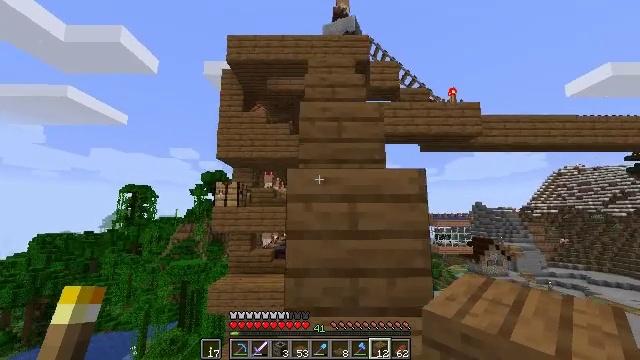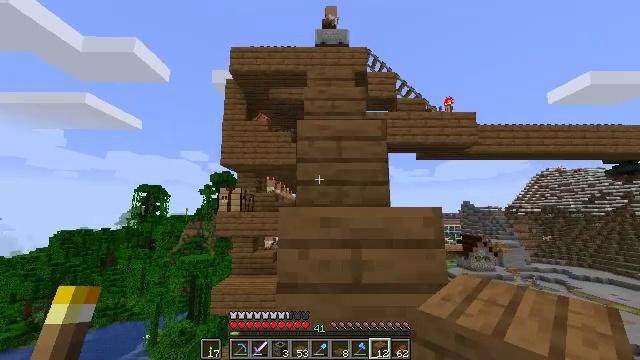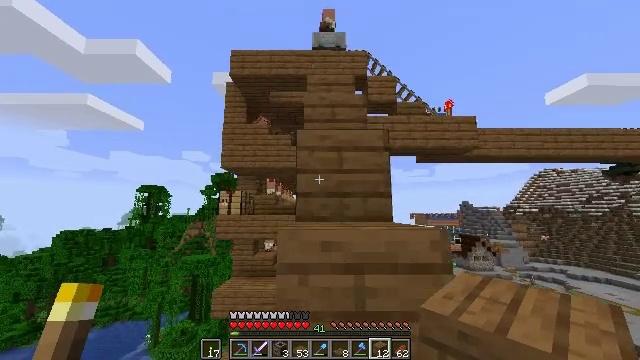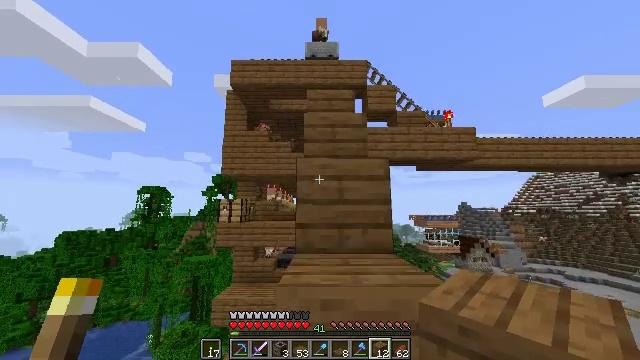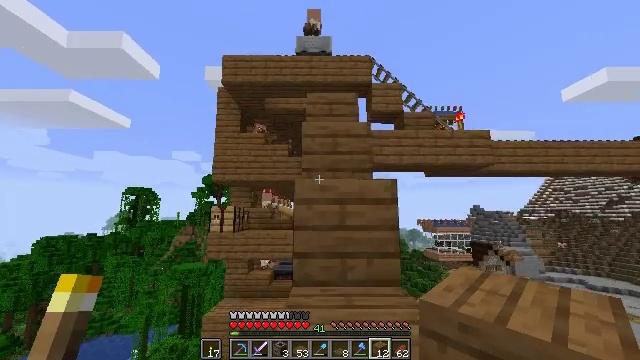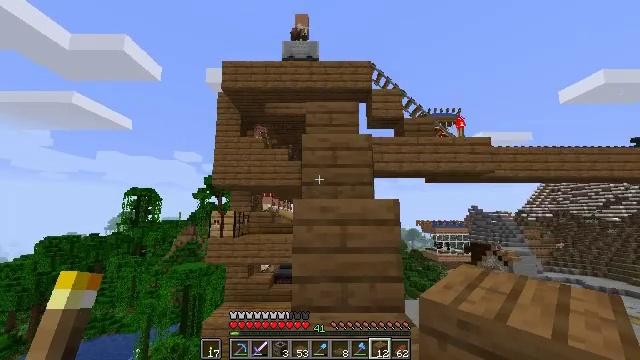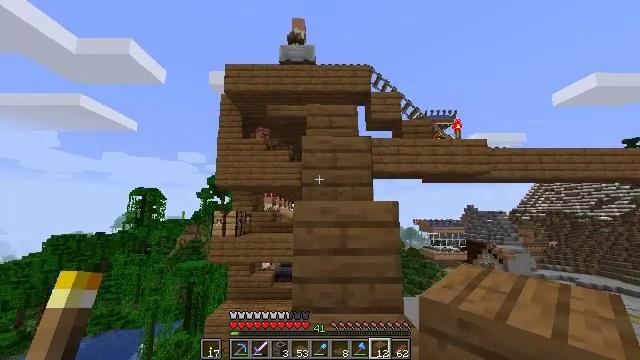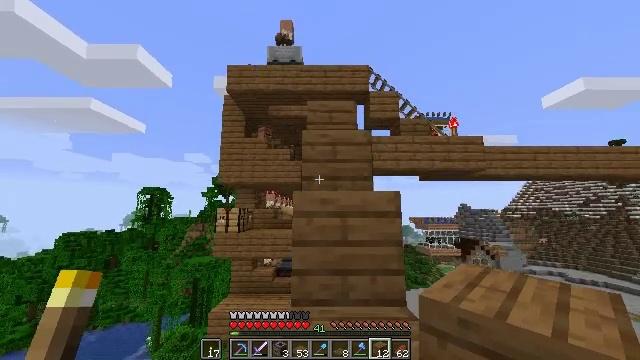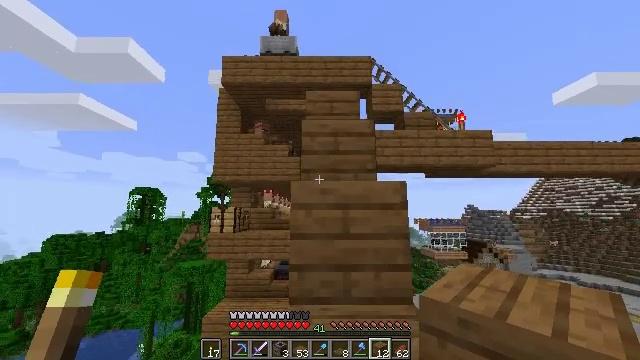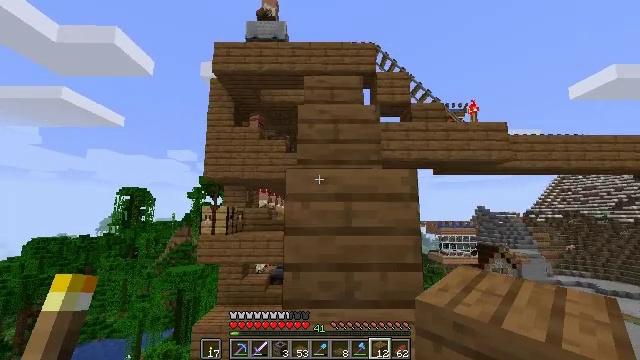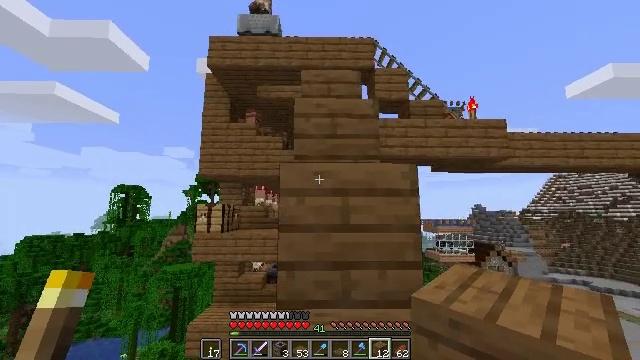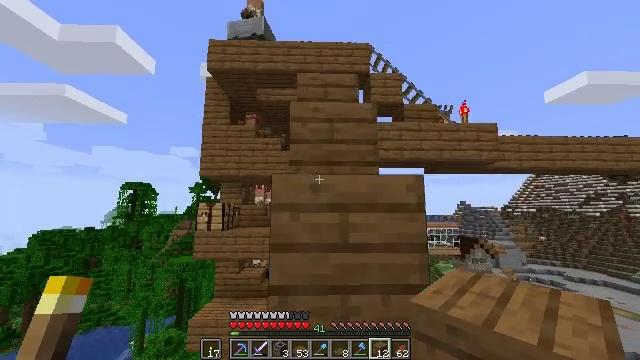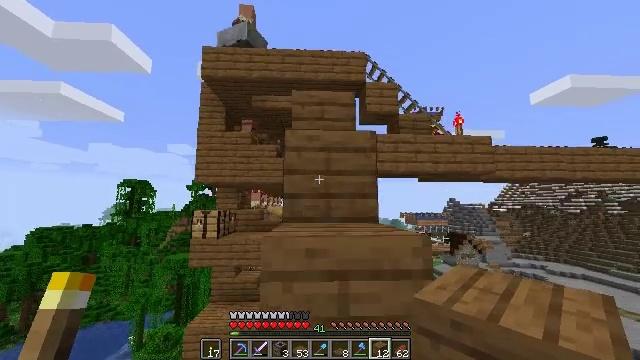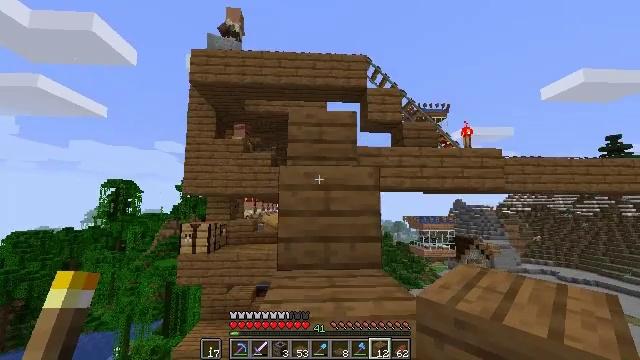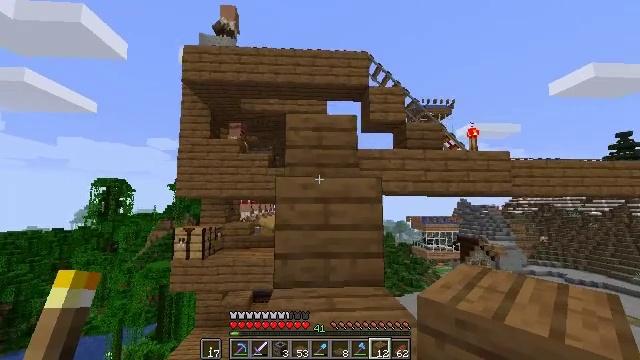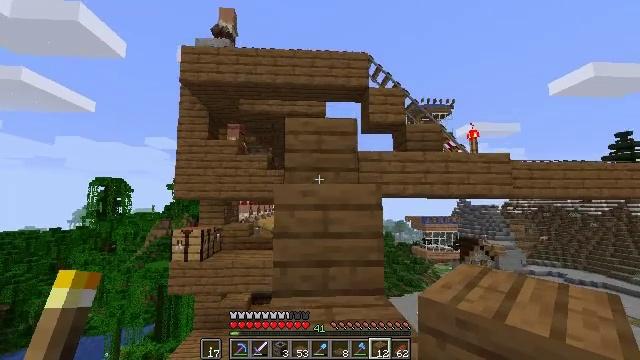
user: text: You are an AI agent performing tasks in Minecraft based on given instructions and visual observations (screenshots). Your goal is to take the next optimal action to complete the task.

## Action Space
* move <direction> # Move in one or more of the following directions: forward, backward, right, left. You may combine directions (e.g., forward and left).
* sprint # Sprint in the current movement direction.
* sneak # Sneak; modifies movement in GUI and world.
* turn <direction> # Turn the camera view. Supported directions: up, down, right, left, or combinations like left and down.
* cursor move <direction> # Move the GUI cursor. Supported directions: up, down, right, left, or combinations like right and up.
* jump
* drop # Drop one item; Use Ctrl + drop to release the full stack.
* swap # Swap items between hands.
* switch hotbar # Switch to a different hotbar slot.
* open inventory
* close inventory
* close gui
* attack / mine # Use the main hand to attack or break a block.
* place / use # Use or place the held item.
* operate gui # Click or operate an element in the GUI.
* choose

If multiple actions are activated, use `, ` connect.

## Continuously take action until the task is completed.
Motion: motion action
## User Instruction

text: Open a crafting table and make a rabbit stew.
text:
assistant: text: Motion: move forward, sprint, jump
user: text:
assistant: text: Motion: move forward, sprint, jump
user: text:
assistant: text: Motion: move forward, sprint, jump
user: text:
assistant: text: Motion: move forward, sprint, jump
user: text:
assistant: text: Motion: move forward, jump
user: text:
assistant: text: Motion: move forward, jump
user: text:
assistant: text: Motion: move forward, jump
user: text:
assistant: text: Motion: move forward, jump
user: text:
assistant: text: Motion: move forward, jump
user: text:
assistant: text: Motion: move forward, jump
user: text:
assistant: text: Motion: move forward, jump
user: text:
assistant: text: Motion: move forward, sprint, turn right, jump
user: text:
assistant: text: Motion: move forward, sprint, jump
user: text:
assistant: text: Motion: move forward, sprint, jump
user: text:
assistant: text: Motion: move forward, jump
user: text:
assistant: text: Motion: move forward, jump
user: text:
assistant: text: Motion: move forward, jump
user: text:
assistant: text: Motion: move forward, jump
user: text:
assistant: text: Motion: move forward, jump
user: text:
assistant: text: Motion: move forward, jump
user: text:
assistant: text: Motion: move forward, jump
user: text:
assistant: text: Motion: move forward, sprint, jump
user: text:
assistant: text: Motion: move forward, sprint, jump
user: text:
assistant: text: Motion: move forward, jump
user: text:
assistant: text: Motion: move forward, jump
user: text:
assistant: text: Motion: move forward, jump
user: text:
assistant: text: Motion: move forward, turn down, jump
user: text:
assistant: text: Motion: move forward, turn down, jump
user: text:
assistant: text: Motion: move forward, turn down, jump
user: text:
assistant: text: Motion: move forward, turn down, jump